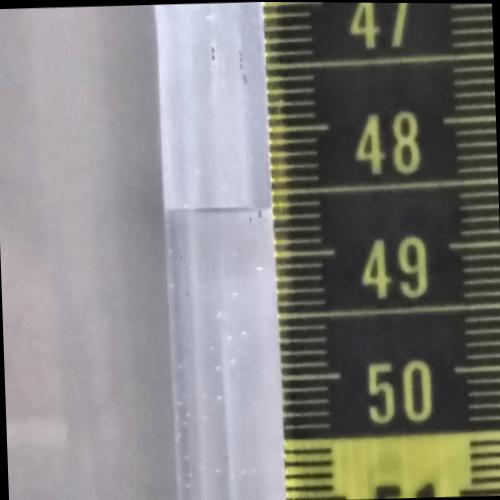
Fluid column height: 48.6 cm